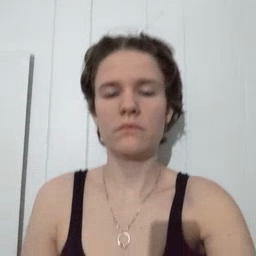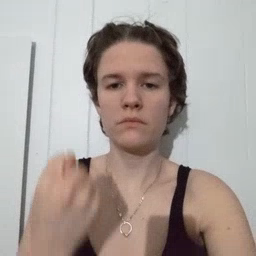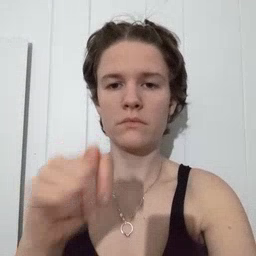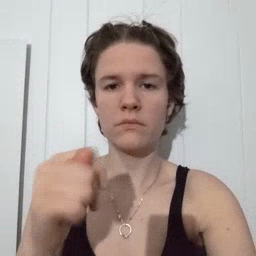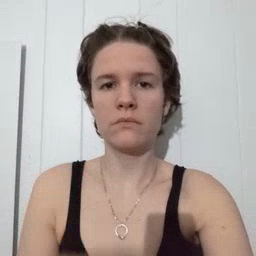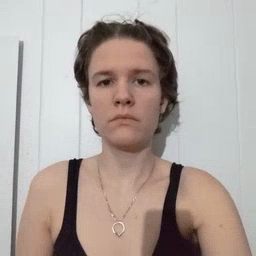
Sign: toy